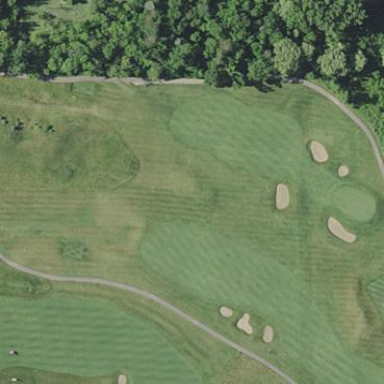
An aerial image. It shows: Grassy area designated as golf fairway.